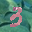
Label: 3